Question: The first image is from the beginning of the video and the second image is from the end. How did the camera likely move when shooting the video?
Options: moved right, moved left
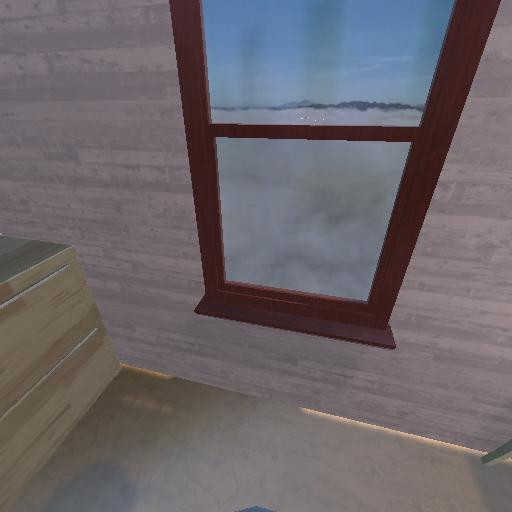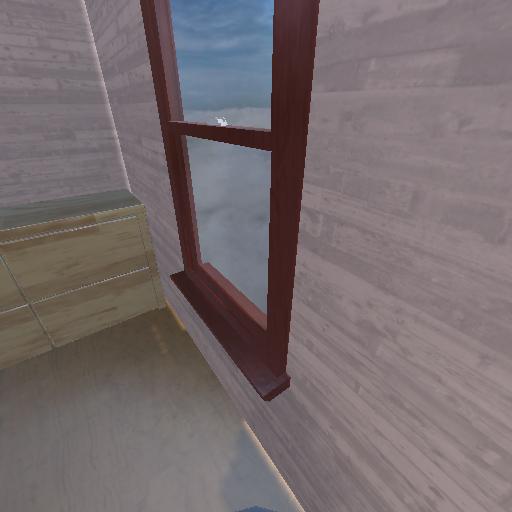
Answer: moved right